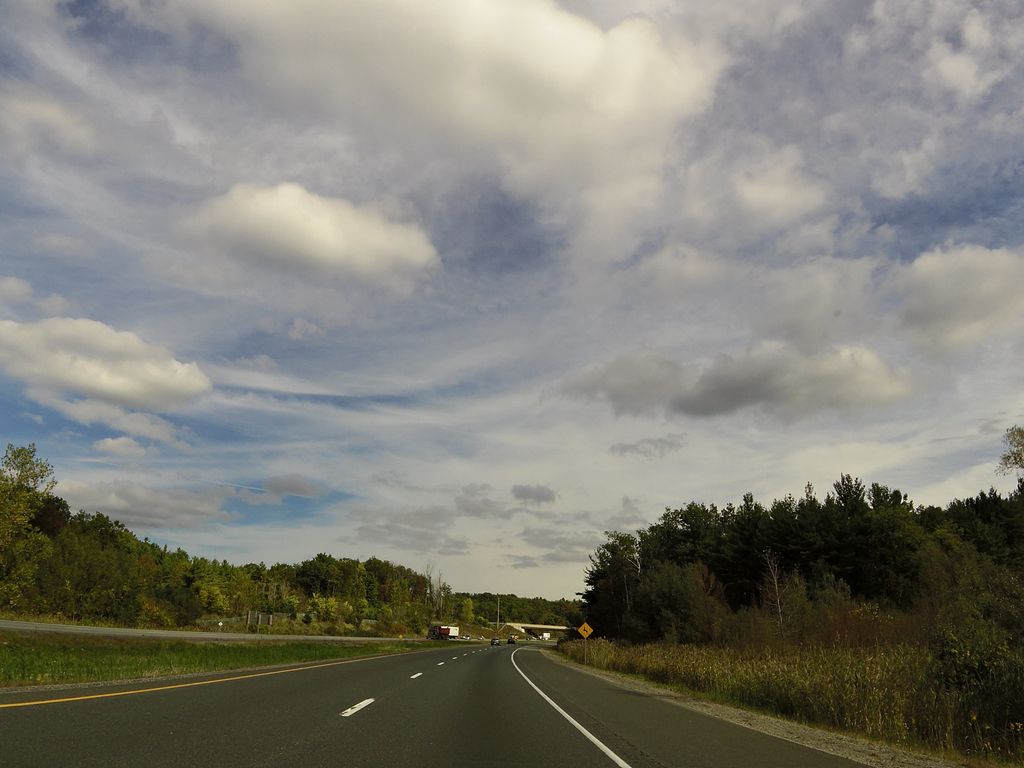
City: hamilton